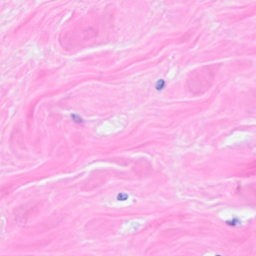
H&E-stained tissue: Breast